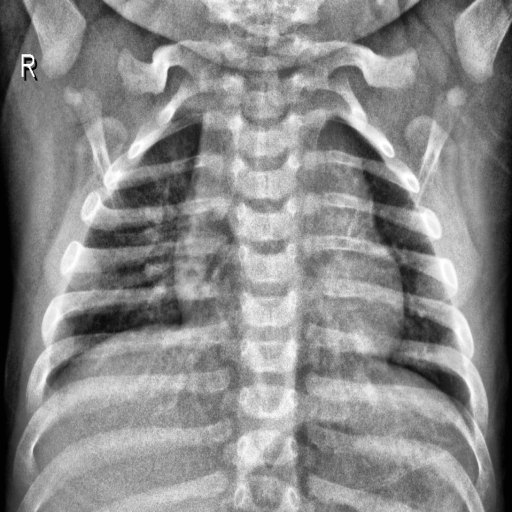
Finding: NORMAL